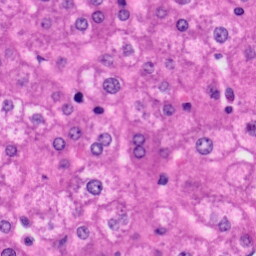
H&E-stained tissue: Liver